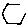
Label: hexagon